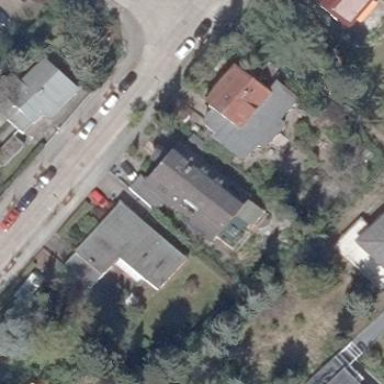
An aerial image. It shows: Residential building with gambrel roof.